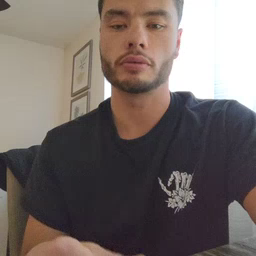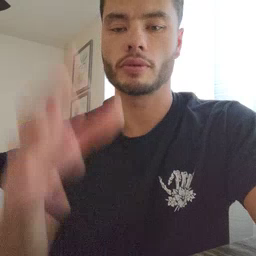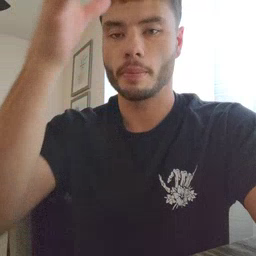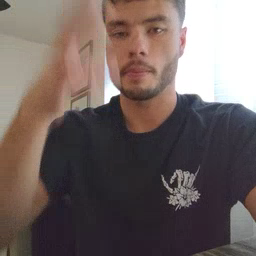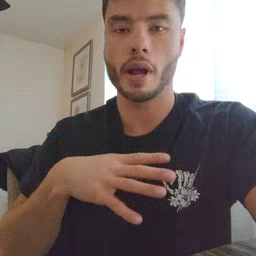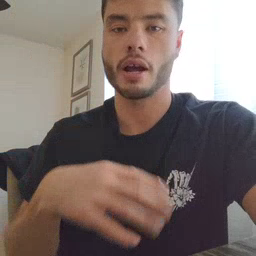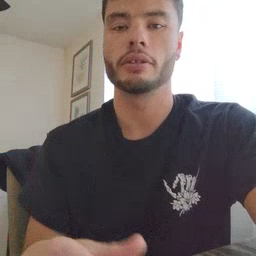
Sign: man